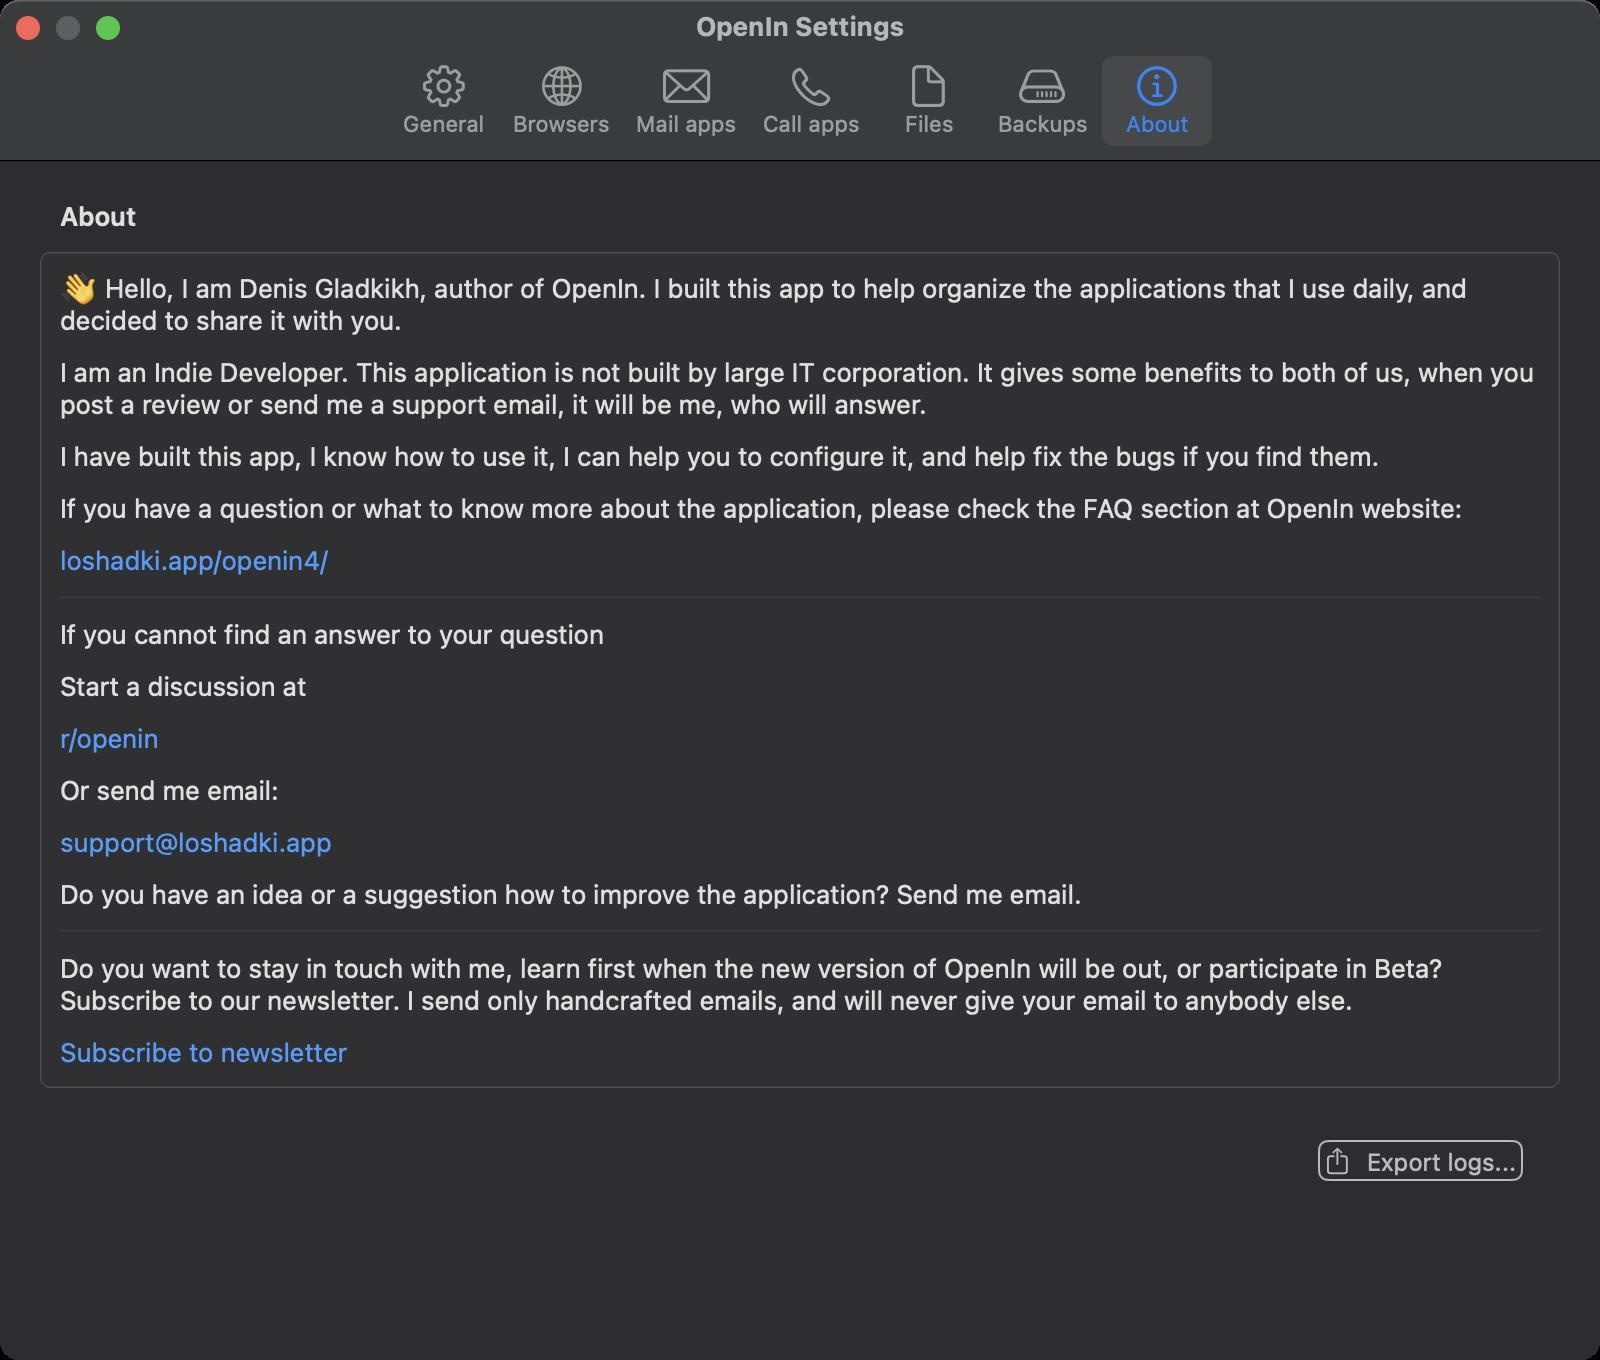
Accessibility tree:
{"name": "OpenIn_Settings", "role": "AXWindow", "description": null, "role_description": "standard window", "value": null, "position": "323.00;93.00", "size": "800;680", "children": [{"name": null, "role": "AXGroup", "description": null, "role_description": "group", "value": null, "position": "0.00;80.00", "size": "800;600", "children": [{"name": null, "role": "AXGroup", "description": null, "role_description": "group", "value": null, "position": "0.00;80.00", "size": "800;600", "children": [{"name": null, "role": "AXScrollArea", "description": null, "role_description": "scroll area", "value": null, "position": "0.00;80.00", "size": "800;600", "children": [{"name": null, "role": "AXHeading", "description": "About", "role_description": "heading", "value": null, "position": "30.00;100.00", "size": "38;16", "children": []}, {"name": null, "role": "AXGroup", "description": null, "role_description": "group", "value": null, "position": "17.00;124.00", "size": "766;424", "children": [{"name": null, "role": "AXStaticText", "description": null, "role_description": "text", "value": "👋 Hello, I am Denis Gladkikh, author of OpenIn. I built this app to help organize the applications that I use daily, and decided to share it with you.", "position": "30.00;136.00", "size": "708;32", "children": []}, {"name": null, "role": "AXStaticText", "description": null, "role_description": "text", "value": "I am an Indie Developer. This application is not built by large IT corporation. It gives some benefits to both of us, when you post a review or send me a support email, it will be me, who will answer.", "position": "30.00;178.00", "size": "740;32", "children": []}, {"name": null, "role": "AXStaticText", "description": null, "role_description": "text", "value": "I have built this app, I know how to use it, I can help you to configure it, and help fix the bugs if you find them.", "position": "30.00;220.00", "size": "660;16", "children": []}, {"name": null, "role": "AXStaticText", "description": null, "role_description": "text", "value": "If you have a question or what to know more about the application, please check the FAQ section at OpenIn website:", "position": "30.00;246.00", "size": "702;16", "children": []}, {"name": null, "role": "AXLink", "description": "loshadki.app/openin4/", "role_description": "link", "value": null, "position": "30.00;272.00", "size": "134;16", "children": []}, {"name": null, "role": "AXStaticText", "description": null, "role_description": "text", "value": "If you cannot find an answer to your question", "position": "30.00;309.00", "size": "272;16", "children": []}, {"name": null, "role": "AXStaticText", "description": null, "role_description": "text", "value": "Start a discussion at", "position": "30.00;335.00", "size": "124;16", "children": []}, {"name": null, "role": "AXLink", "description": "r/openin", "role_description": "link", "value": null, "position": "30.00;361.00", "size": "50;16", "children": []}, {"name": null, "role": "AXStaticText", "description": null, "role_description": "text", "value": "Or send me email:", "position": "30.00;387.00", "size": "110;16", "children": []}, {"name": null, "role": "AXLink", "description": "support@loshadki.app", "role_description": "link", "value": null, "position": "30.00;413.00", "size": "136;16", "children": []}, {"name": null, "role": "AXStaticText", "description": null, "role_description": "text", "value": "Do you have an idea or a suggestion how to improve the application? Send me email.", "position": "30.00;439.00", "size": "511;16", "children": []}, {"name": null, "role": "AXStaticText", "description": null, "role_description": "text", "value": "Do you want to stay in touch with me, learn first when the new version of OpenIn will be out, or participate in Beta? Subscribe to our newsletter. I send only handcrafted emails, and will never give your email to anybody else.", "position": "30.00;476.00", "size": "695;32", "children": []}, {"name": null, "role": "AXLink", "description": "Subscribe to newsletter", "role_description": "link", "value": null, "position": "30.00;518.00", "size": "144;16", "children": []}]}, {"name": null, "role": "AXButton", "description": "Export logs...", "role_description": "button", "value": null, "position": "663.50;573.00", "size": "95;15", "children": []}]}]}]}, {"name": null, "role": "AXToolbar", "description": null, "role_description": "toolbar", "value": null, "position": "0.00;28.00", "size": "800;52", "children": [{"name": "General", "role": "AXButton", "description": null, "role_description": "button", "value": null, "position": "194.50;28.00", "size": "55;52", "children": []}, {"name": "Browsers", "role": "AXButton", "description": null, "role_description": "button", "value": null, "position": "250.50;28.00", "size": "60;52", "children": []}, {"name": "Mail_apps", "role": "AXButton", "description": null, "role_description": "button", "value": null, "position": "312.00;28.00", "size": "62;52", "children": []}, {"name": "Call_apps", "role": "AXButton", "description": null, "role_description": "button", "value": null, "position": "375.50;28.00", "size": "60;52", "children": []}, {"name": "Files", "role": "AXButton", "description": null, "role_description": "button", "value": null, "position": "437.00;28.00", "size": "55;52", "children": []}, {"name": "Backups", "role": "AXButton", "description": null, "role_description": "button", "value": null, "position": "493.00;28.00", "size": "57;52", "children": []}, {"name": "About", "role": "AXButton", "description": null, "role_description": "button", "value": null, "position": "551.00;28.00", "size": "55;52", "children": []}]}, {"name": null, "role": "AXButton", "description": null, "role_description": "close button", "value": null, "position": "7.00;6.00", "size": "14;16", "children": []}, {"name": null, "role": "AXButton", "description": null, "role_description": "zoom button", "value": null, "position": "47.00;6.00", "size": "14;16", "children": [{"name": null, "role": "AXGroup", "description": null, "role_description": "group", "value": null, "position": "47.00;6.00", "size": "14;16", "children": [{"name": null, "role": "AXGroup", "description": null, "role_description": "group", "value": null, "position": "47.00;6.00", "size": "14;16", "children": []}]}]}, {"name": null, "role": "AXButton", "description": null, "role_description": "minimize button", "value": null, "position": "27.00;6.00", "size": "14;16", "children": []}, {"name": null, "role": "AXStaticText", "description": null, "role_description": "text", "value": "OpenIn Settings", "position": "346.00;5.00", "size": "109;16", "children": []}]}